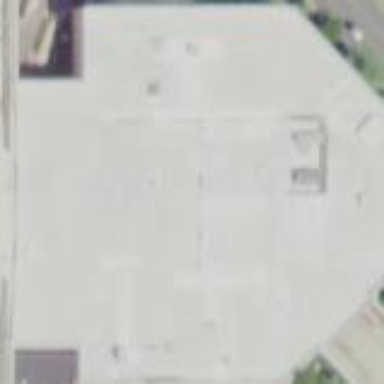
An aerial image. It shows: Department store.